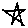
Label: star